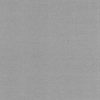
Label: dusty